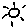
Label: sun